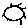
Label: sun